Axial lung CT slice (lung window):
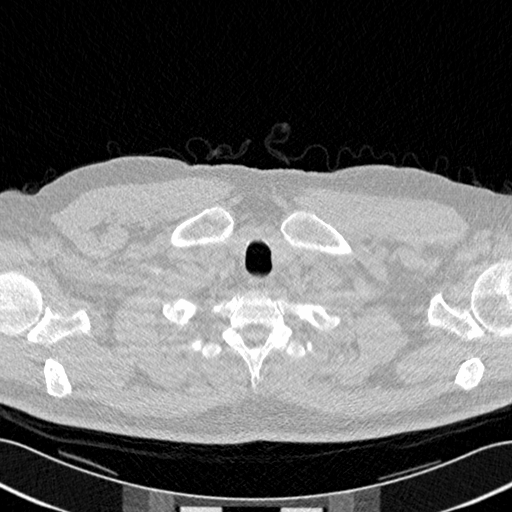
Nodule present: no